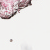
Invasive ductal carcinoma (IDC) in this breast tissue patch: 0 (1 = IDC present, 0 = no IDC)